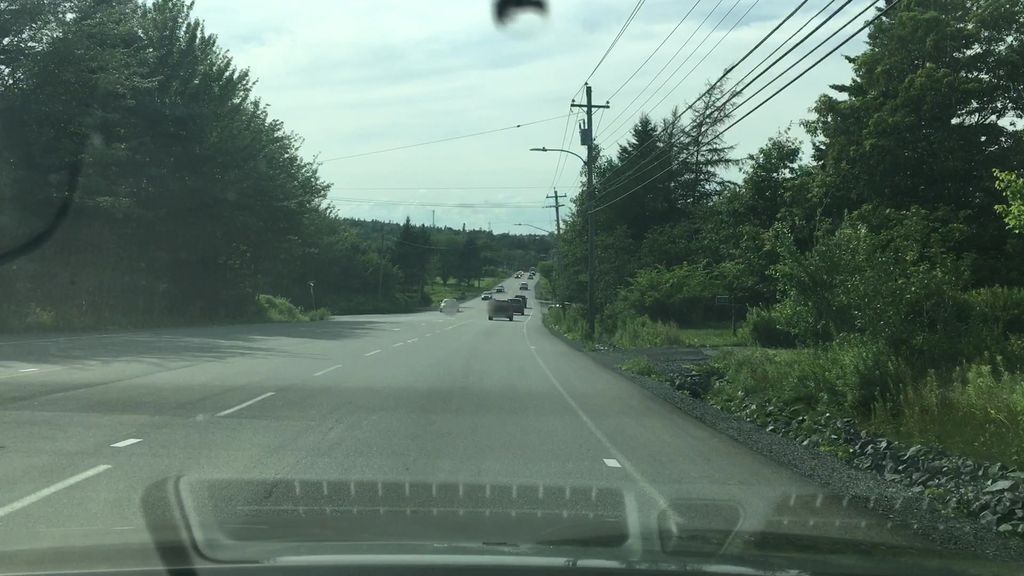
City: halifax